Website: macys
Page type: delivery-shipping
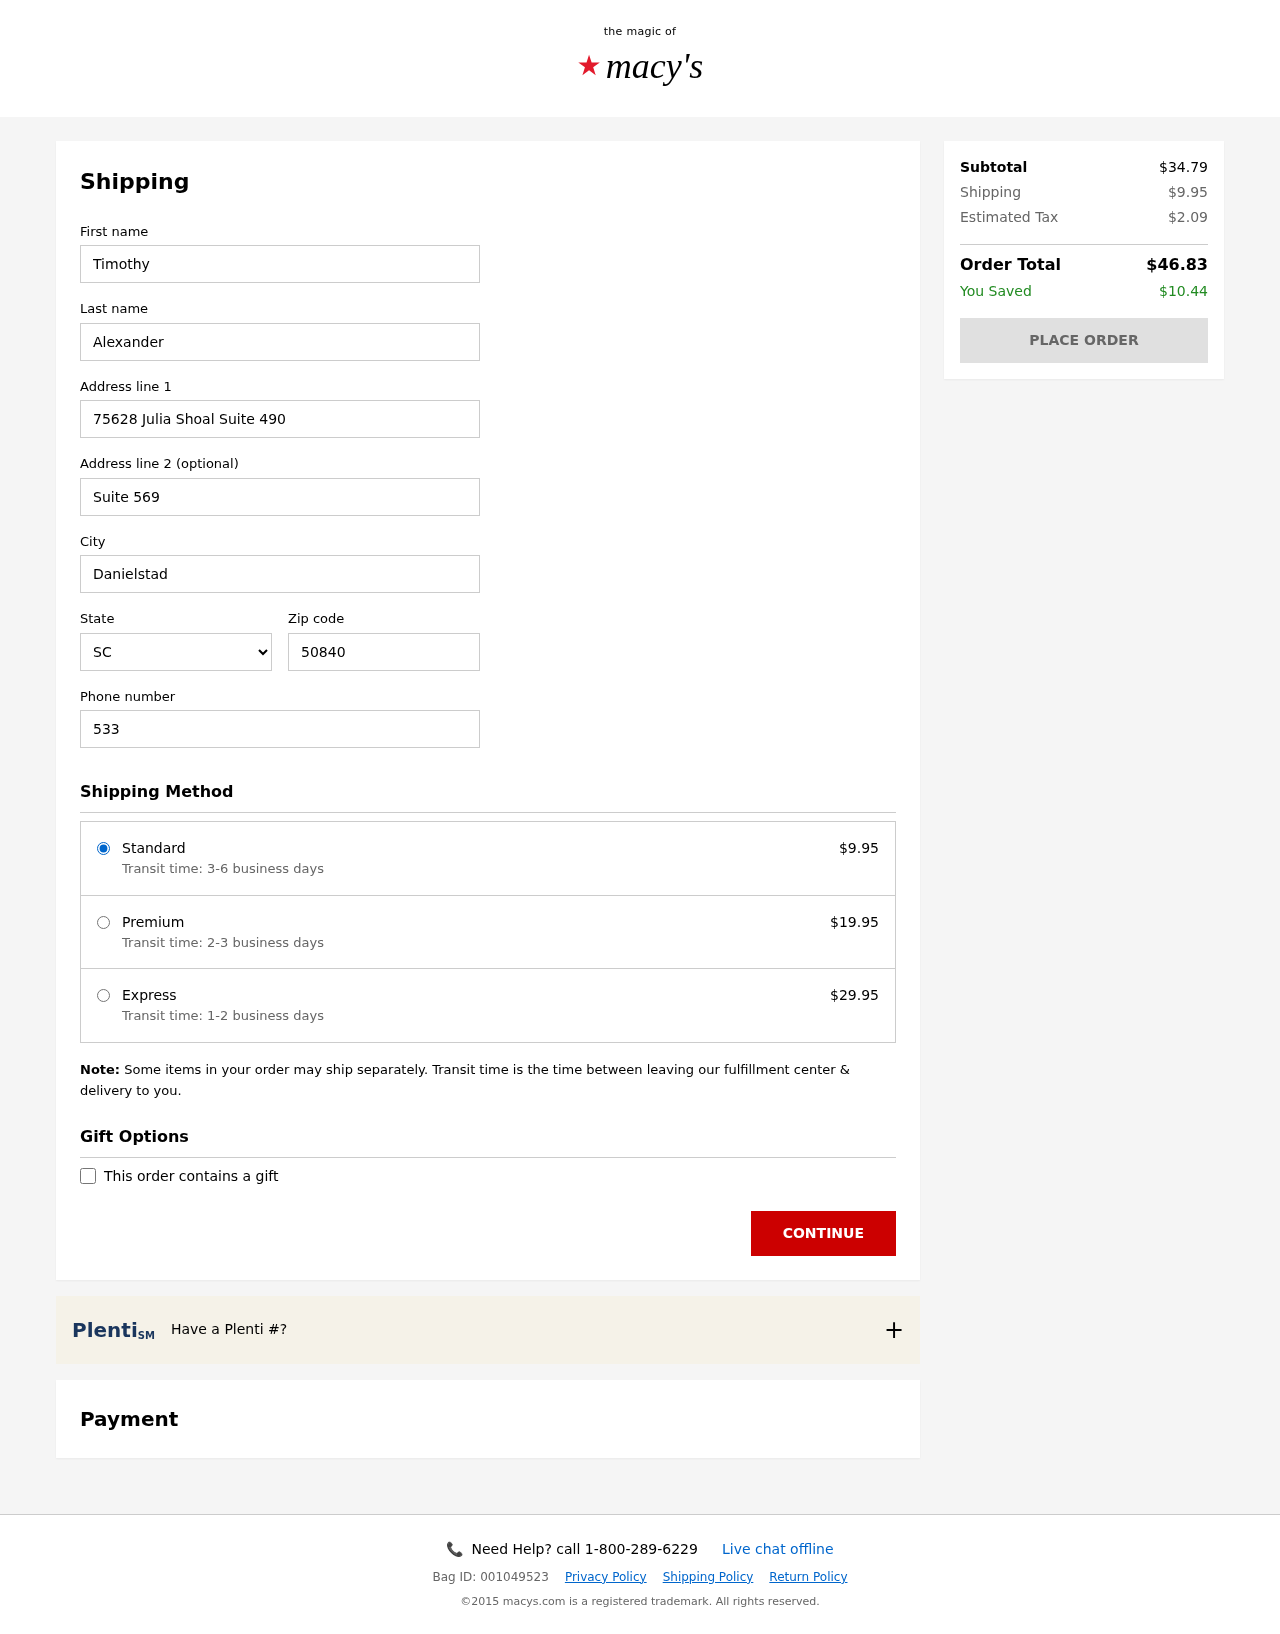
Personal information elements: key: PII_CITY
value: Danielstad
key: PII_FIRSTNAME
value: Timothy
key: PII_LASTNAME
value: Alexander
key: PII_PHONE
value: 5337580549
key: PII_POSTCODE
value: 50840
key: PII_STATE_ABBR
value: SC
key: PII_STREET
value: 75628 Julia Shoal Suite 490
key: PII_STREET2
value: Suite 569
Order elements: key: ORDER_SHIPPING_COST
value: $9.95
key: ORDER_SHIPPING_PREMIUM
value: $19.95
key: ORDER_SHIPPING_EXPRESS
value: $29.95
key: ORDER_SUBTOTAL
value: $34.79
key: ORDER_TAX
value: $2.09
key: ORDER_TOTAL
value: $46.83
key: ORDER_SAVINGS
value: $10.44